Interaction volume radius: 5 \u00c5
Interaction volume height: 10 \u00c5
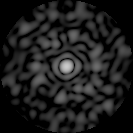
Disorder parameter: 0.8034